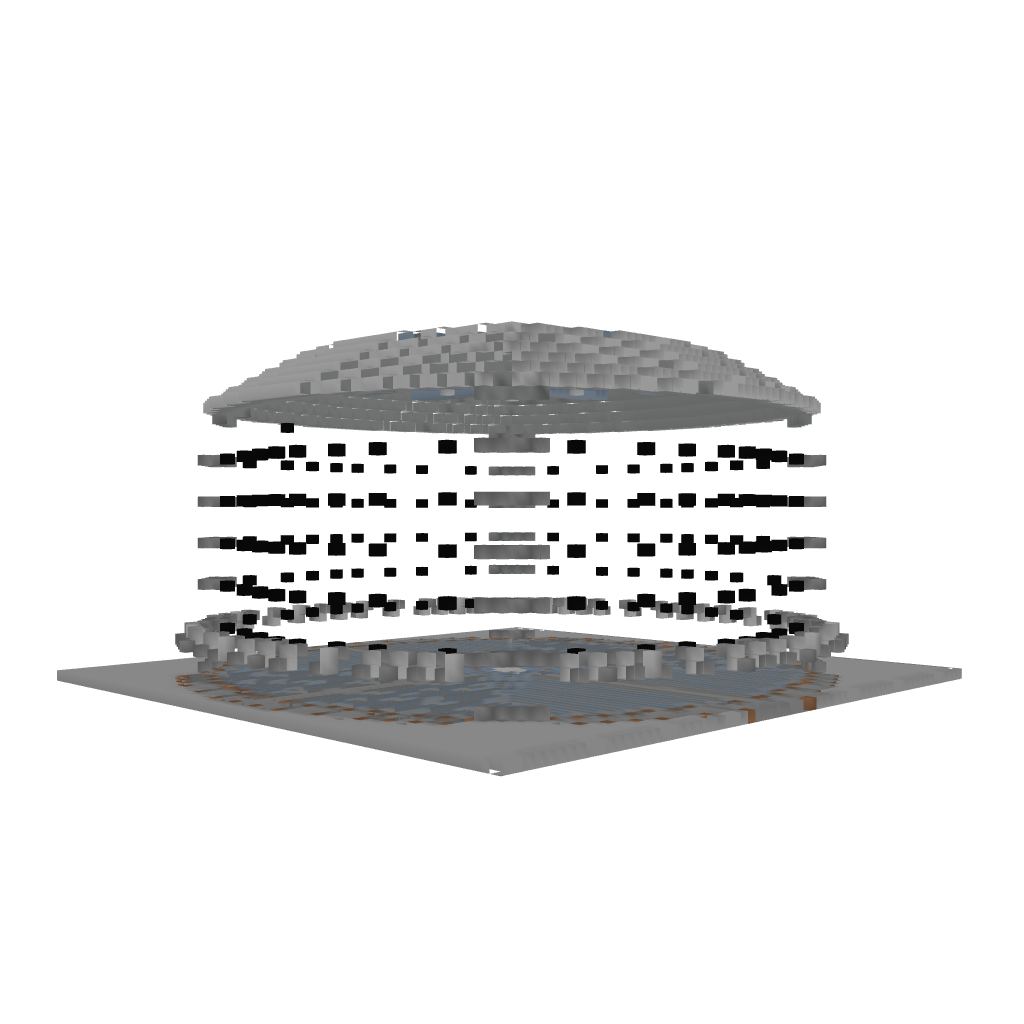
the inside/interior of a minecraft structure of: PvP Arena